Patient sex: M
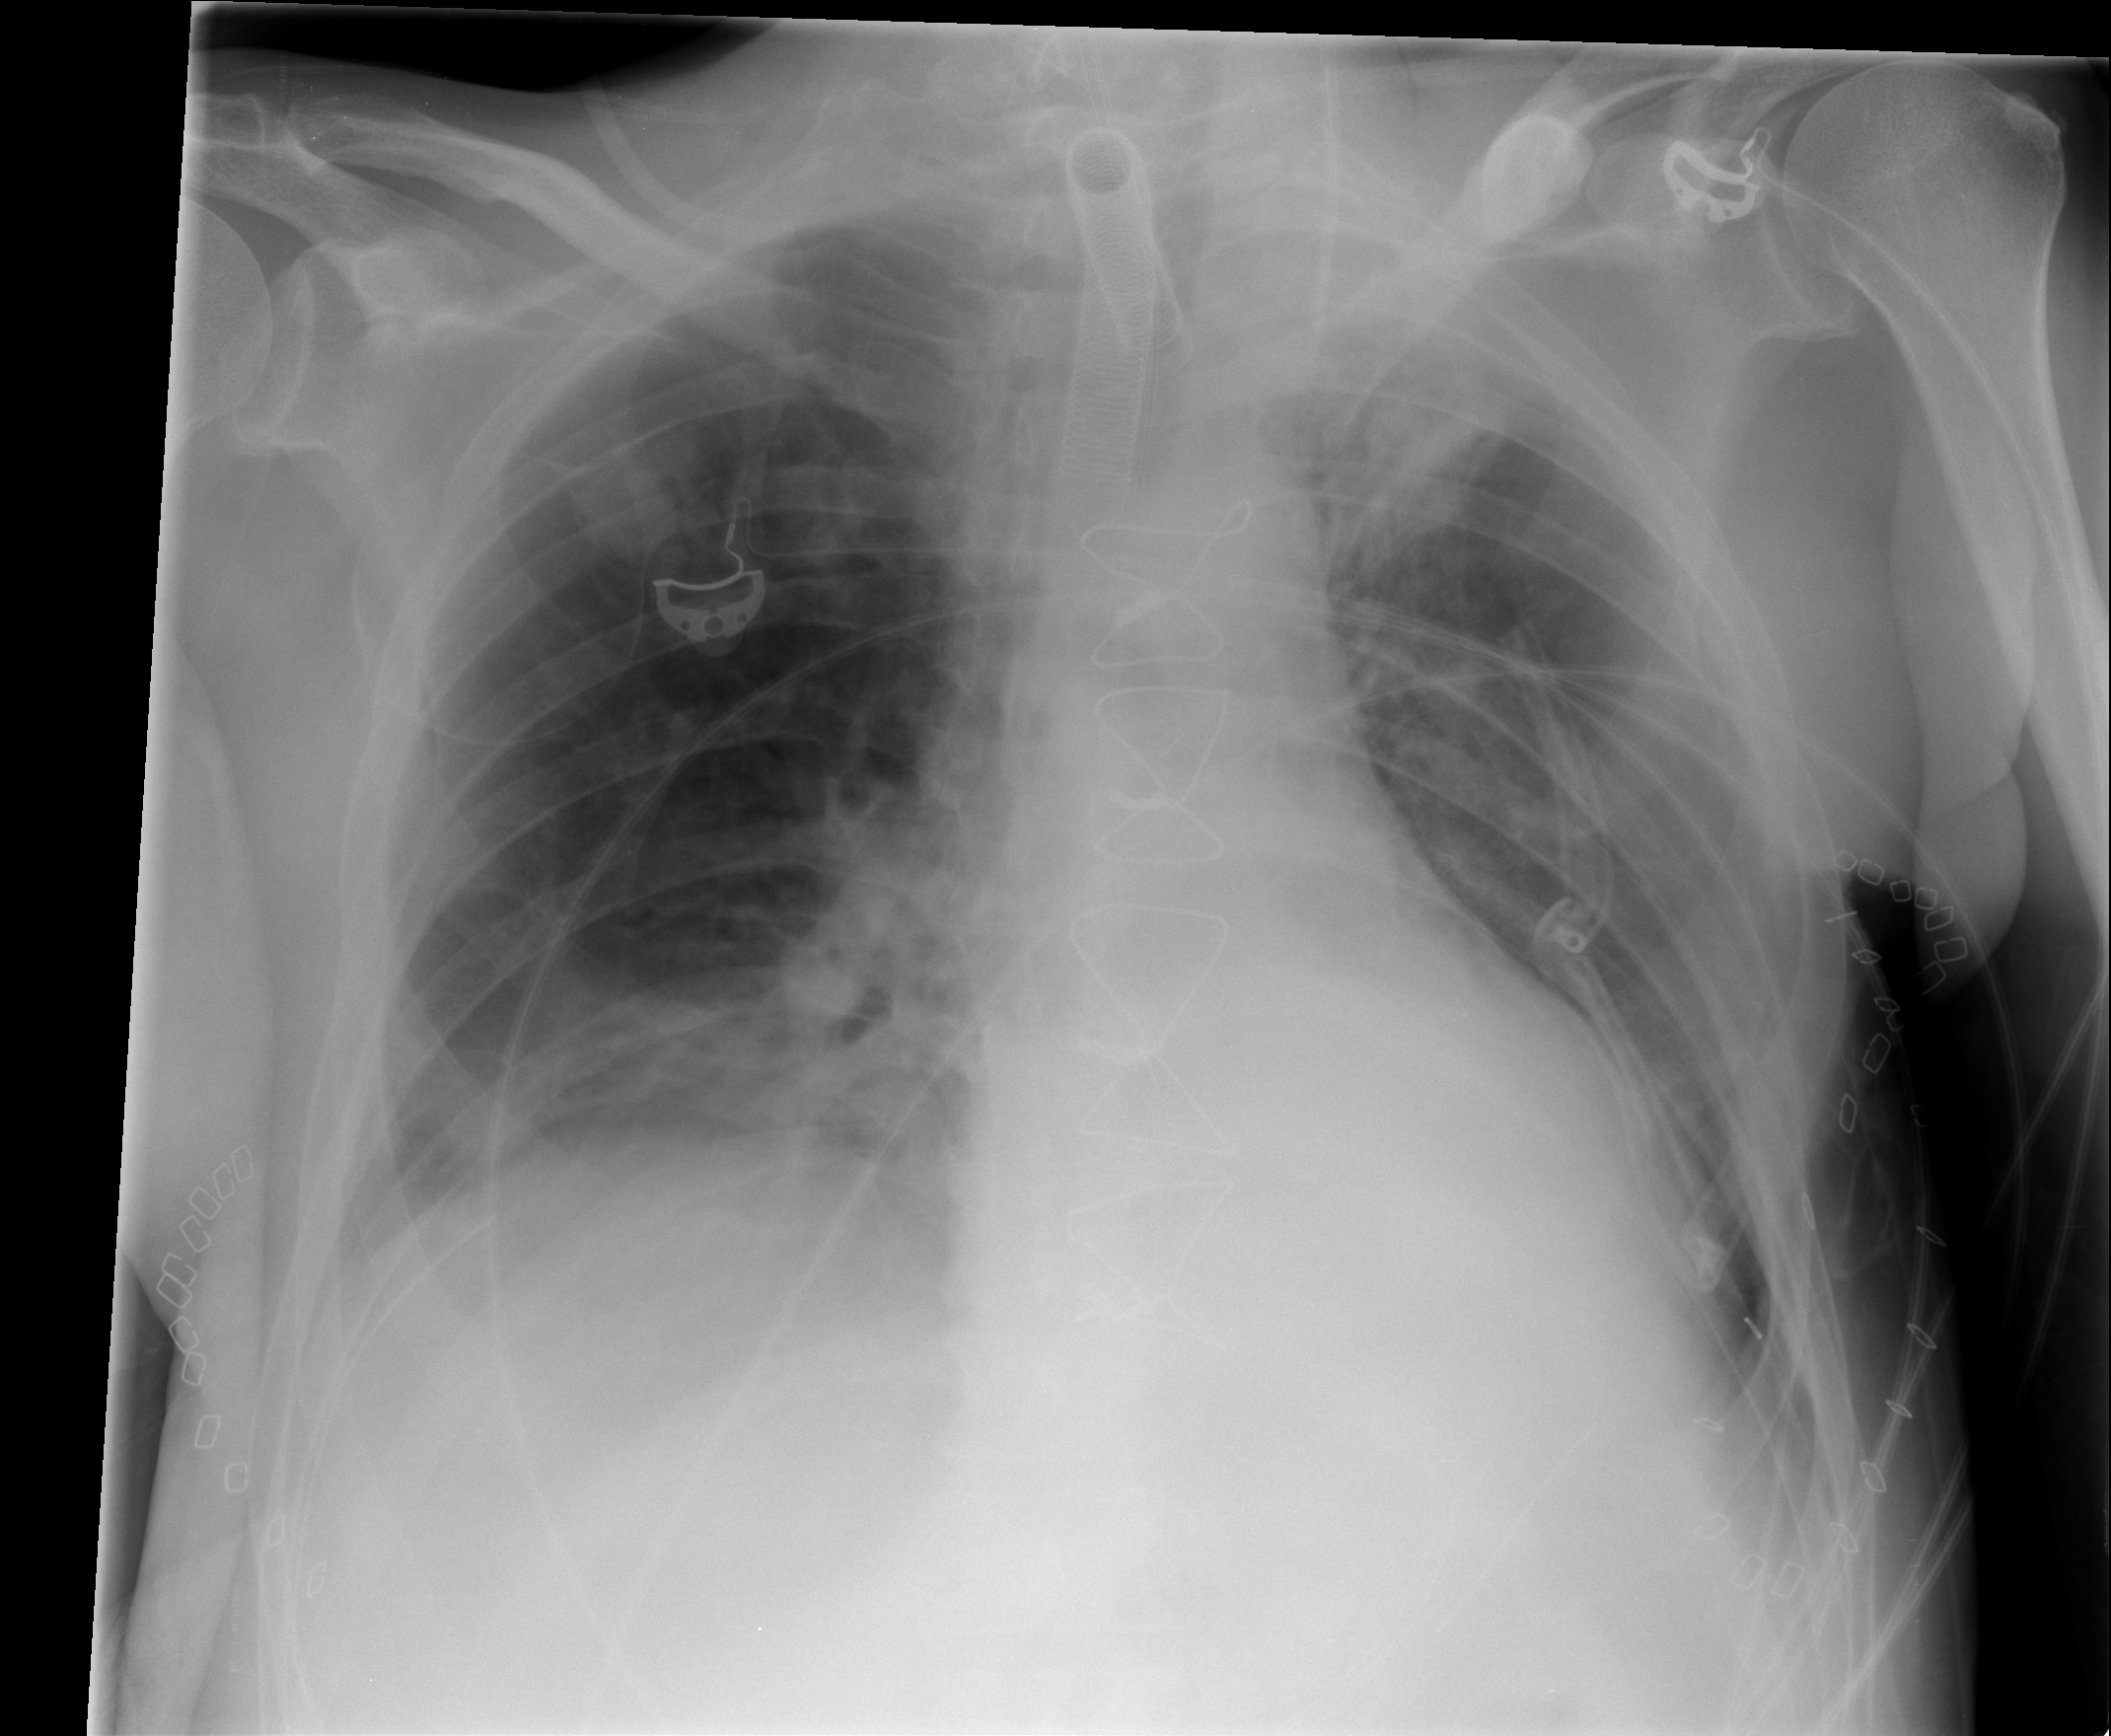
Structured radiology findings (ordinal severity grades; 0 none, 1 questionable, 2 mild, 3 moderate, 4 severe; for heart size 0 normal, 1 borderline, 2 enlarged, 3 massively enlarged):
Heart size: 0
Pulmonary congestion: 2
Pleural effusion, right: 0
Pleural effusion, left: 0
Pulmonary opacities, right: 2
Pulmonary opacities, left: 2
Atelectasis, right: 2
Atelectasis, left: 2